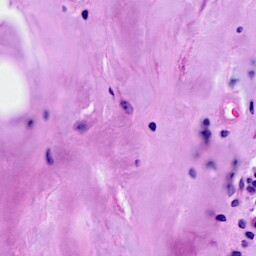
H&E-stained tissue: Breast